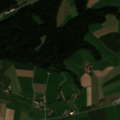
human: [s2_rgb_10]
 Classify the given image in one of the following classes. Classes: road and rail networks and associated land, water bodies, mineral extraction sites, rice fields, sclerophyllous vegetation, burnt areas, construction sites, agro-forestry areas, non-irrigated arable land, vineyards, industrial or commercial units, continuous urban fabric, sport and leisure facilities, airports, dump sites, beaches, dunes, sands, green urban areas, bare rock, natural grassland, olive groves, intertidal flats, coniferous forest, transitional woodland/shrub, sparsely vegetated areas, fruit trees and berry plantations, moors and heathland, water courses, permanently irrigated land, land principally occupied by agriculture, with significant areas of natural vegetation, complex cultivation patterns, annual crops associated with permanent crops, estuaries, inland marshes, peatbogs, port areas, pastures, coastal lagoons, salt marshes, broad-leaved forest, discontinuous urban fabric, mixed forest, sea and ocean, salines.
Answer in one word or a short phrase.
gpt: non-irrigated arable land, complex cultivation patterns, land principally occupied by agriculture, with significant areas of natural vegetation, coniferous forest